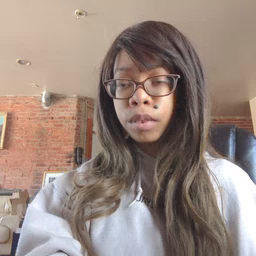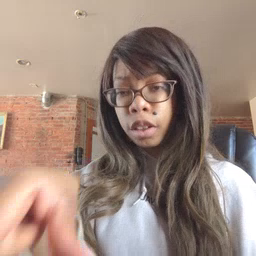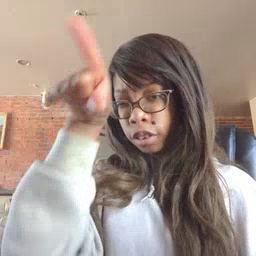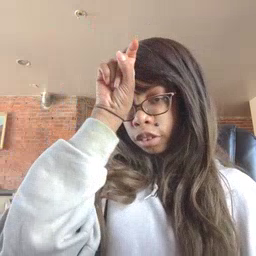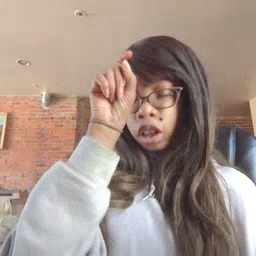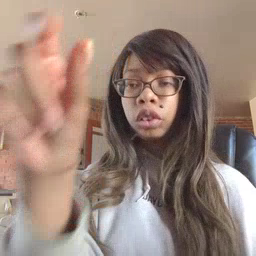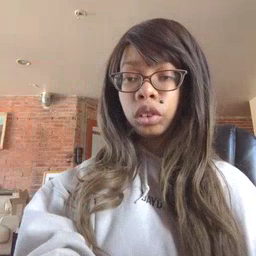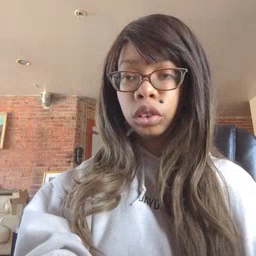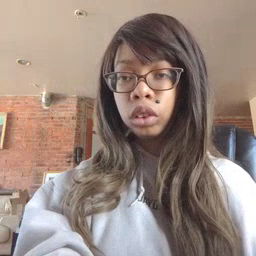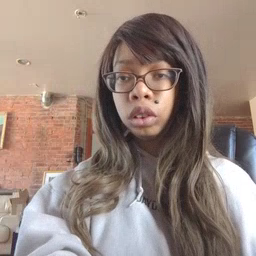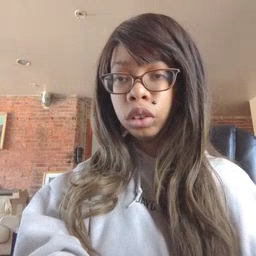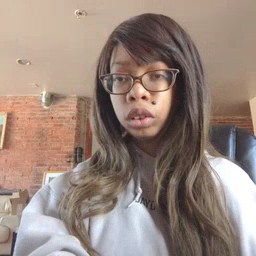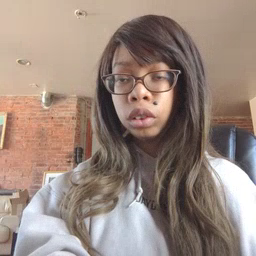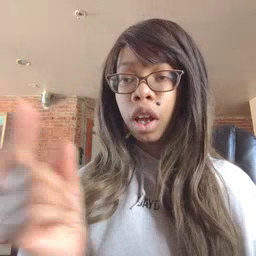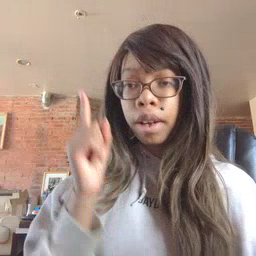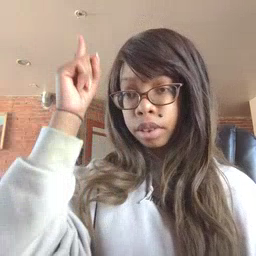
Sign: up